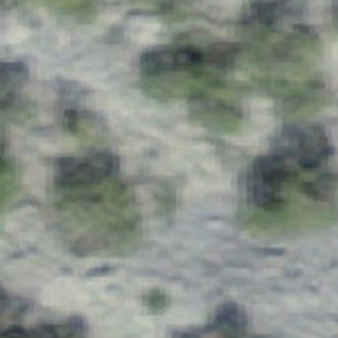
Label: other